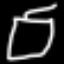
Label: square